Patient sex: M
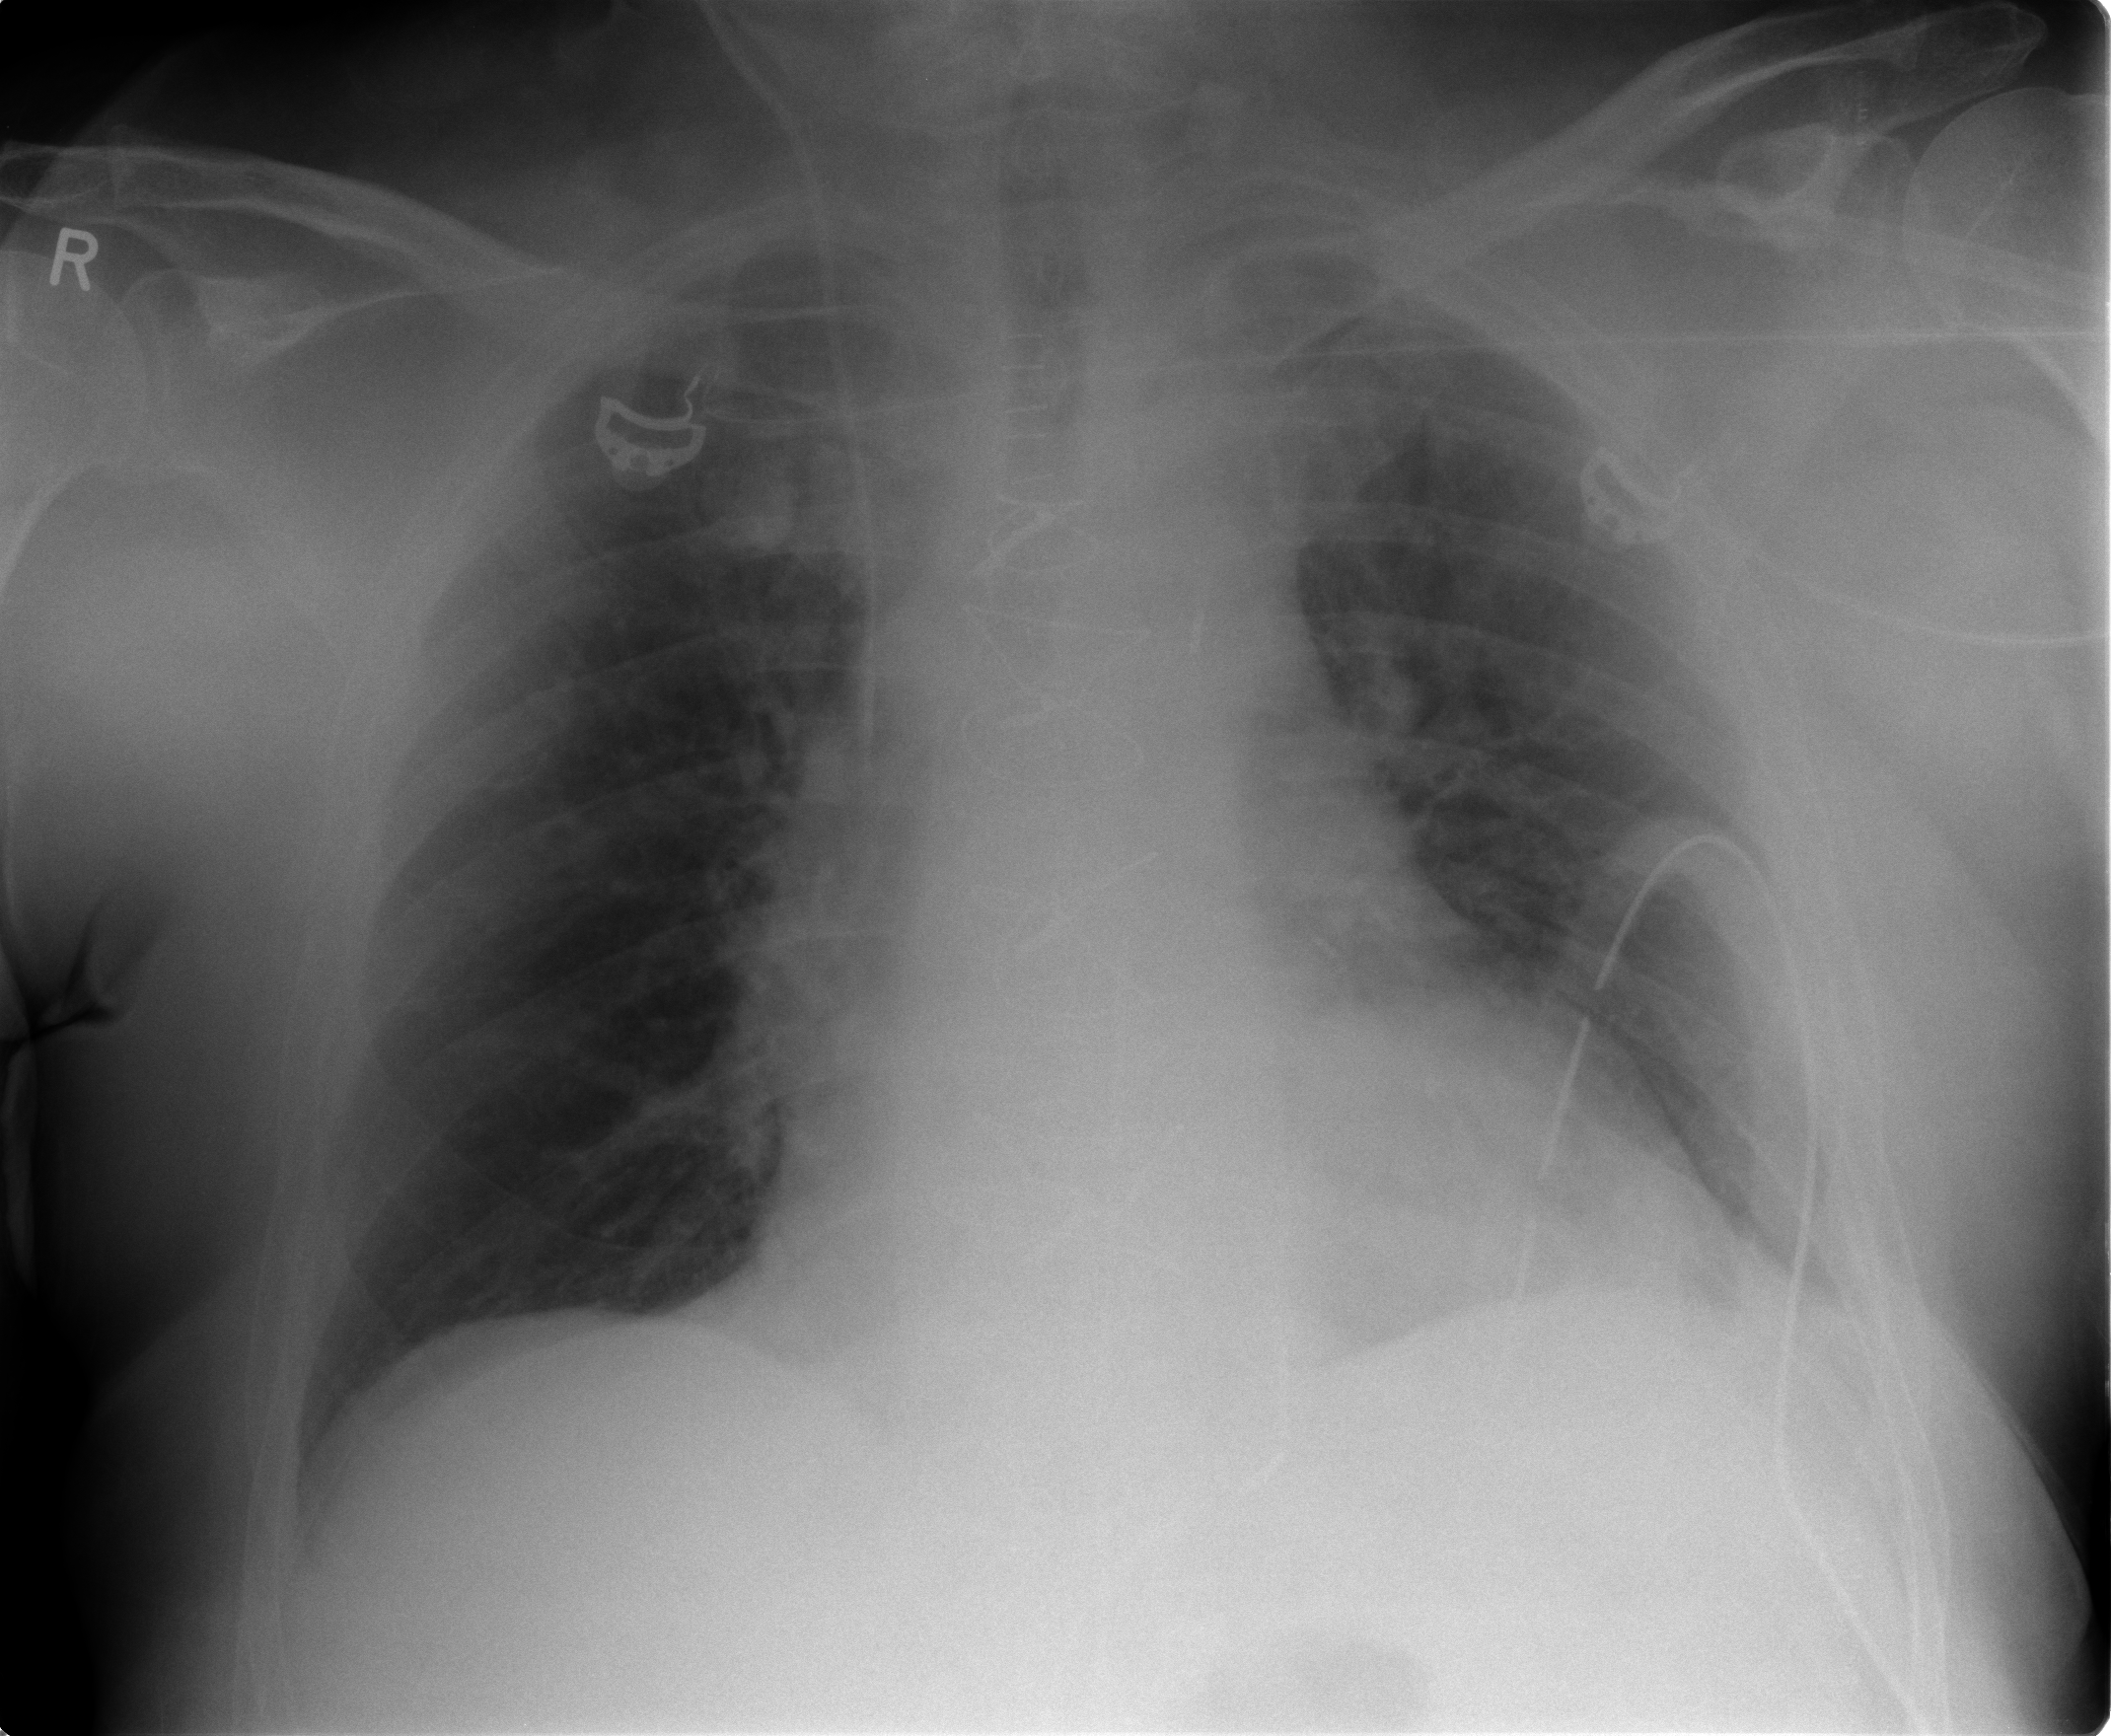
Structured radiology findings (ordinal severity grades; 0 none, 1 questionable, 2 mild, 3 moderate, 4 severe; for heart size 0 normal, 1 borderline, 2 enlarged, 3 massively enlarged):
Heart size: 0
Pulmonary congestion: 2
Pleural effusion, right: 0
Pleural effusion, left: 1
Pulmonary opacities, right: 0
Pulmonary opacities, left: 1
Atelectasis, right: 2
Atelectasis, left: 2